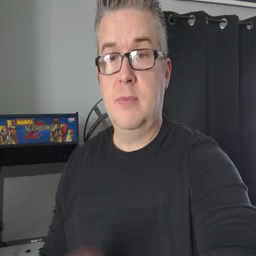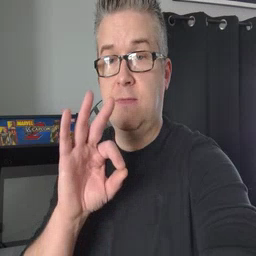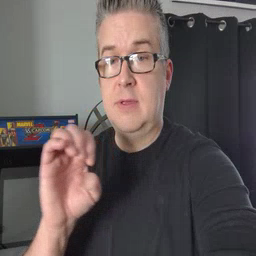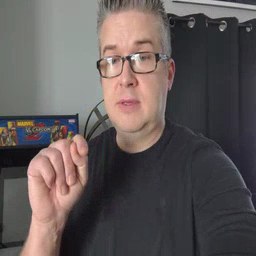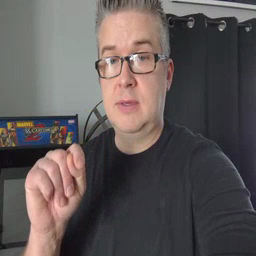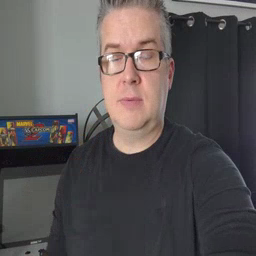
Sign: feet